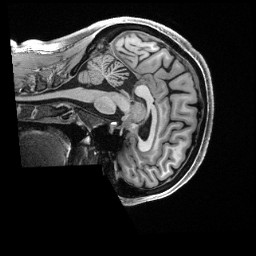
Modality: T1w
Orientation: sagittal
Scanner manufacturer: siemens
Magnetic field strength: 3 T
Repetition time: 2.5 s
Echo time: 0.00231 s